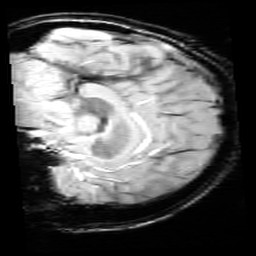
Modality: SWI
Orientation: sagittal
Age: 12
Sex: female
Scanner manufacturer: siemens
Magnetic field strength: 3 T
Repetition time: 0.027 s
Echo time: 0.02 s